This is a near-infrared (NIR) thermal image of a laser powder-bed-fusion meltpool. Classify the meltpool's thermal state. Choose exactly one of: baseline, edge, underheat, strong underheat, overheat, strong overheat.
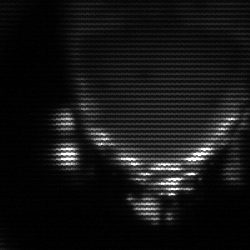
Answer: baseline